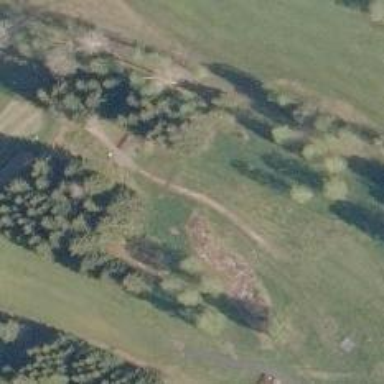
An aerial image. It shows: Path for both road and golf.